Interaction volume radius: 10 \u00c5
Interaction volume height: 20 \u00c5
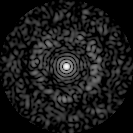
Disorder parameter: 0.8448